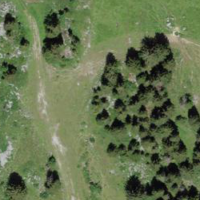
EUNIS habitat code: 23
Species observed at this site:
Pimpinella major